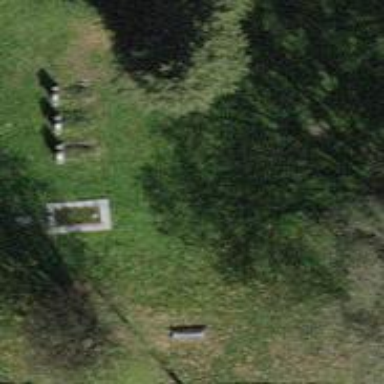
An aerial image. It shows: Memorial site with tombstone.